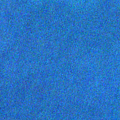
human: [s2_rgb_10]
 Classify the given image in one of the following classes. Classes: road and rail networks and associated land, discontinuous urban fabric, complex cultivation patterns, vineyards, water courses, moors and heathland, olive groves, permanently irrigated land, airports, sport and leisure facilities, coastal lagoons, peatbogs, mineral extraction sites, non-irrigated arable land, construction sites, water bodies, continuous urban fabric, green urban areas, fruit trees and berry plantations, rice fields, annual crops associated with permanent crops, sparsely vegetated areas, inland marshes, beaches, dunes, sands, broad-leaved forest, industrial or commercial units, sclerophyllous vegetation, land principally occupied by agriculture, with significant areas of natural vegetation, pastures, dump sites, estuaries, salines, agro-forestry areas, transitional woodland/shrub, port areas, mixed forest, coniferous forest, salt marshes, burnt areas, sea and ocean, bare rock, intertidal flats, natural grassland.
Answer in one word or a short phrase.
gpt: sea and ocean